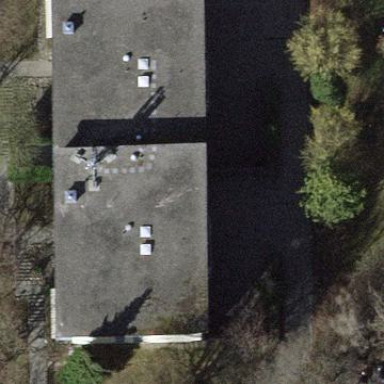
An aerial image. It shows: Flat-roofed building.